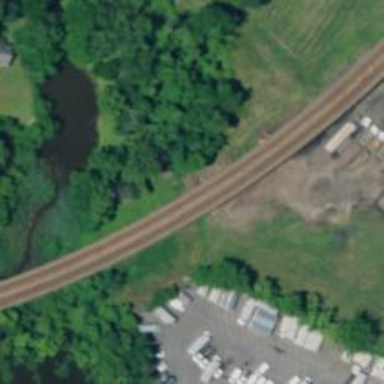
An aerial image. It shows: Bridge with electrified rails.